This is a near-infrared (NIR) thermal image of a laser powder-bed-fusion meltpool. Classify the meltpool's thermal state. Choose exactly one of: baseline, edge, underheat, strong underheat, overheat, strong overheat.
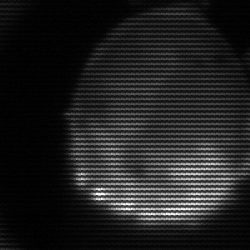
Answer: edge